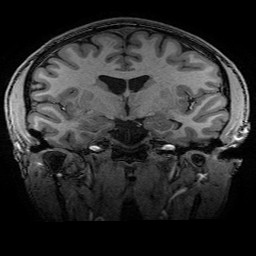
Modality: T1w
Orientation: sagittal
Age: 21
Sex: male
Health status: healthy
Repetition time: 2.53 s
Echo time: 0.0034 s